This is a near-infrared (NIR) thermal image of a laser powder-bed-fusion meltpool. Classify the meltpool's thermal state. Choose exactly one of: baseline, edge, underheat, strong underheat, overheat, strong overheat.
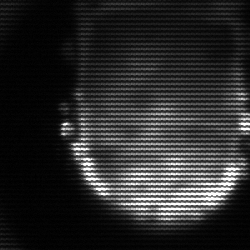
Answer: baseline